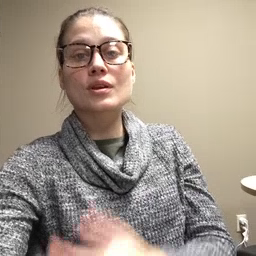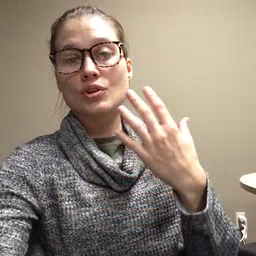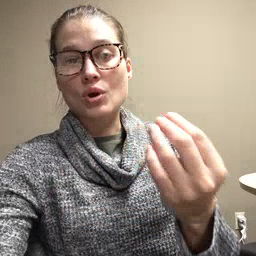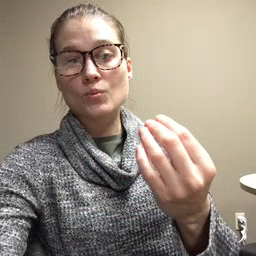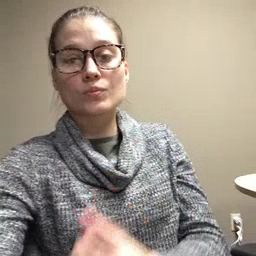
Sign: go